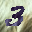
Label: 3